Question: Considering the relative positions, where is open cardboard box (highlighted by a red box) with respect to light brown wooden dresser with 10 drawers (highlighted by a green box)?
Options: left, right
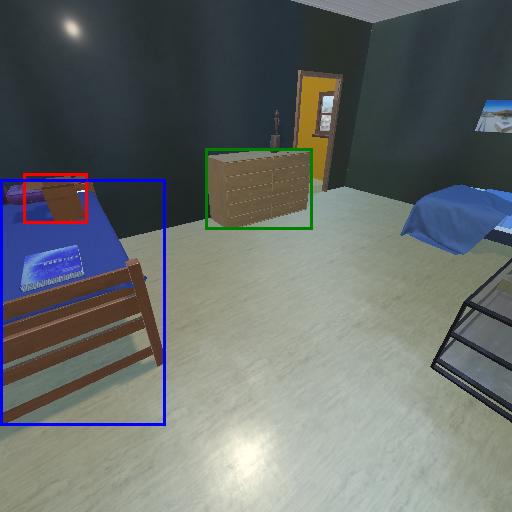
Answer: left